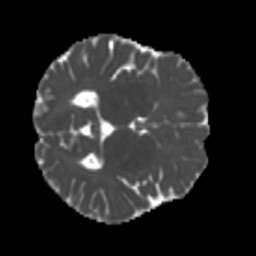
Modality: MD
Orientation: axial
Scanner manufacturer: siemens
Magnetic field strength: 3 T
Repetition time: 4 s
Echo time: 0.0594 s